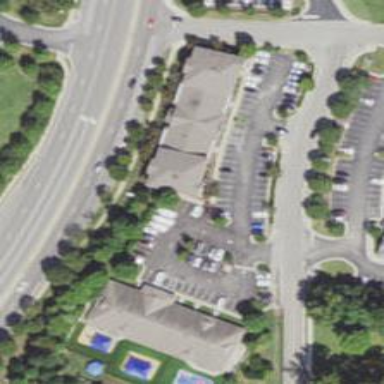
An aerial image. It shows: Asphalt parking area.